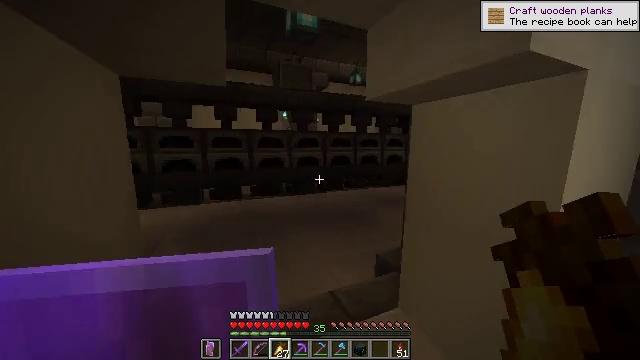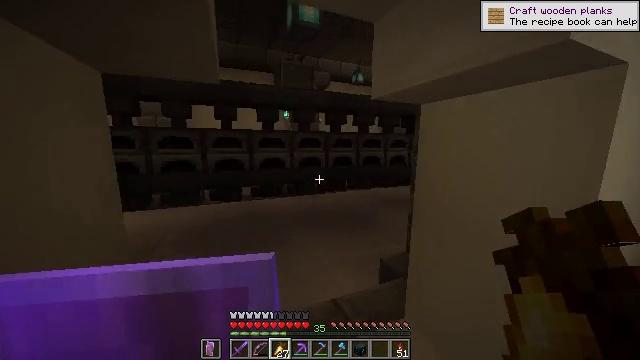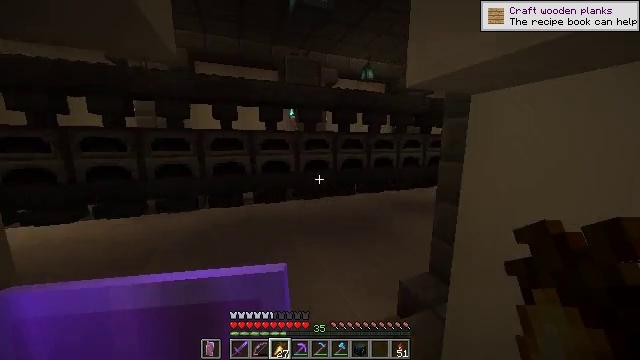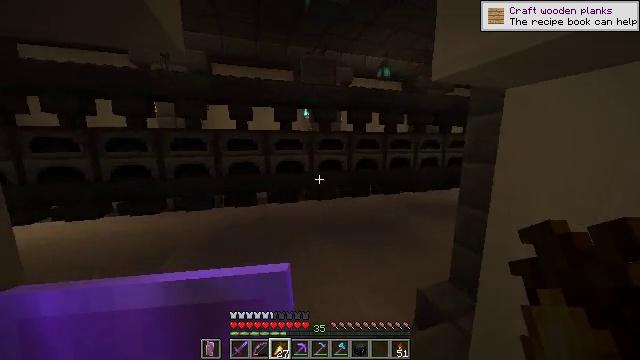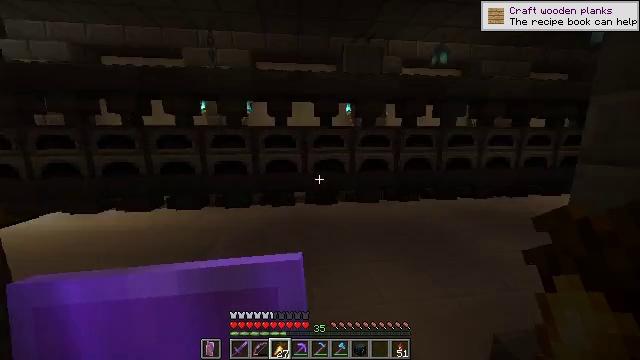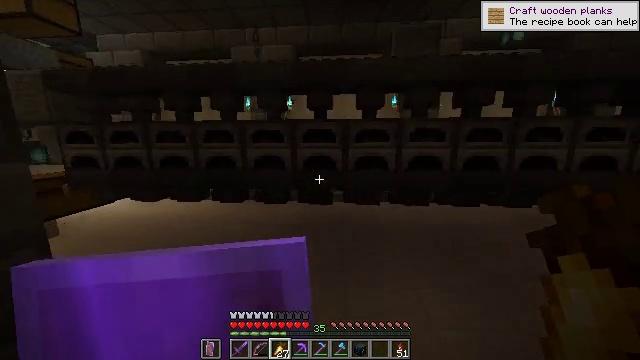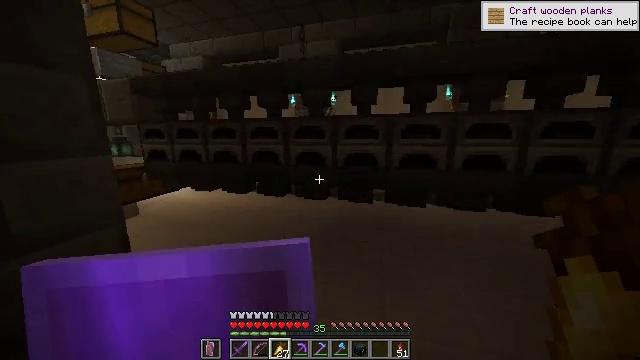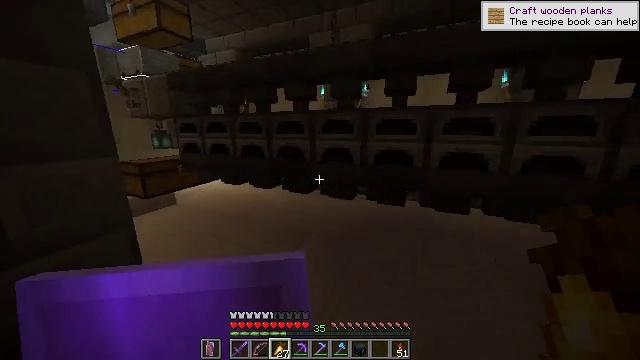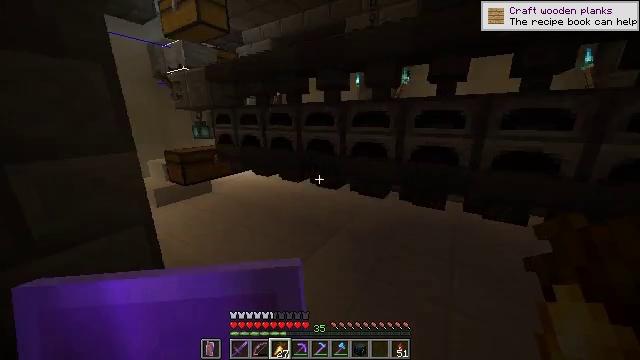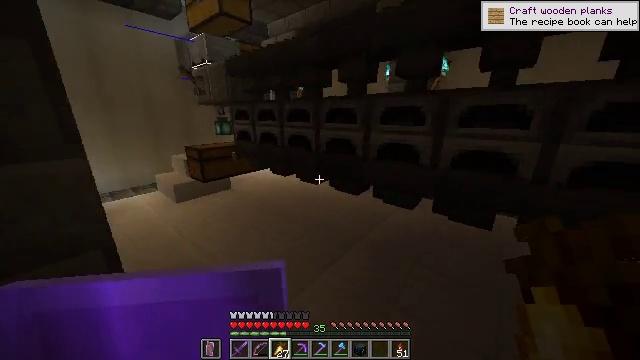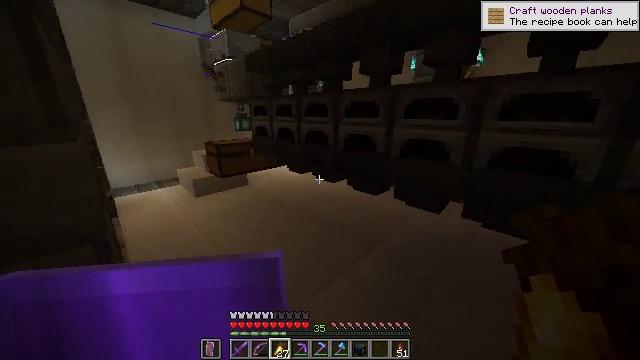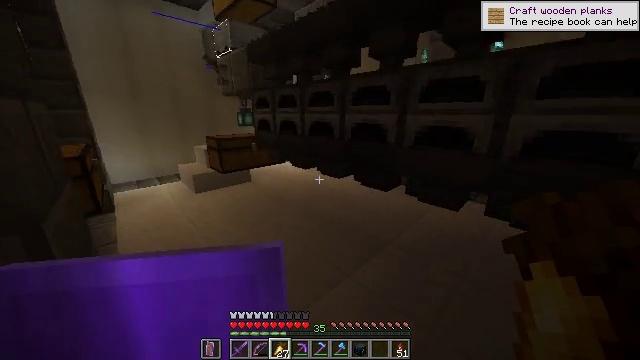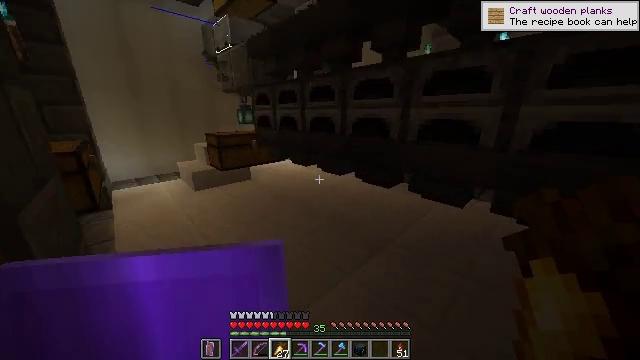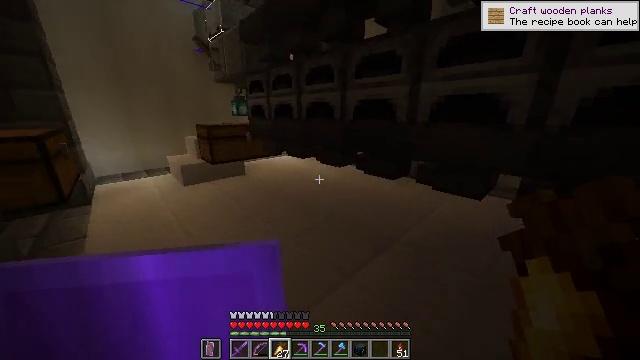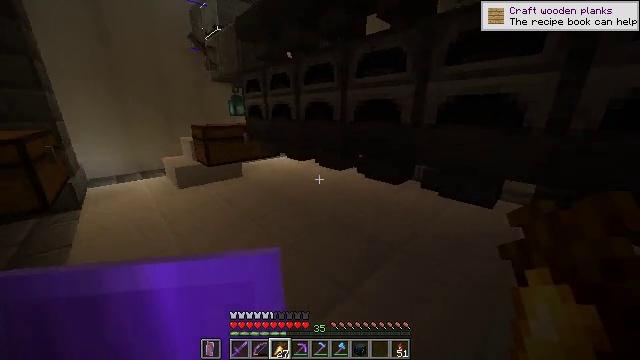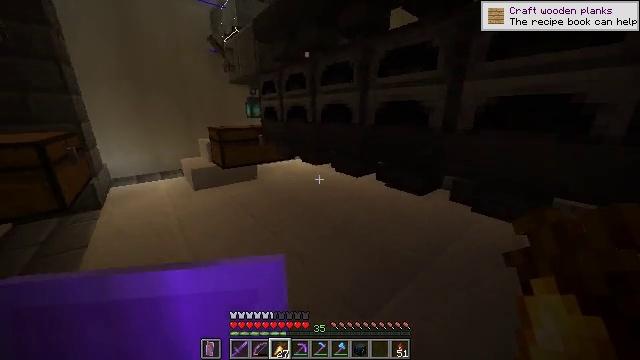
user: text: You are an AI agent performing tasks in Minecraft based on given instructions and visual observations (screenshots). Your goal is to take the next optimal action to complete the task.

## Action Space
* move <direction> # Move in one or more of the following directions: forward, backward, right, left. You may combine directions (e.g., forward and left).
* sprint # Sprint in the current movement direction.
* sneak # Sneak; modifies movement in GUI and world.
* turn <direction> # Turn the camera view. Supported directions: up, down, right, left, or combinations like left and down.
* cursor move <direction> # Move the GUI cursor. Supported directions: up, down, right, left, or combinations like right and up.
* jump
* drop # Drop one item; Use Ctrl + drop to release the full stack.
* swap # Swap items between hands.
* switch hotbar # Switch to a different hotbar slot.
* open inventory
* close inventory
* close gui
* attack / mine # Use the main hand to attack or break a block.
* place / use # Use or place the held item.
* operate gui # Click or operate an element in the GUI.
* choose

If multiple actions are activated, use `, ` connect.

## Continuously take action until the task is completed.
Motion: motion action
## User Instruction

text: Get black dye by crafting it from ink sacs.
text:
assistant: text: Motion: move forward, sprint
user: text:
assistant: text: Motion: move forward, sprint, turn left
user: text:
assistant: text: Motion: move forward, sprint, turn left
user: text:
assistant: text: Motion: move forward, sprint, turn left
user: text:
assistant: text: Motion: move forward, sprint, turn left
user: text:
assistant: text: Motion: move forward, sprint, turn left
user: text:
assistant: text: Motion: move forward, sprint, turn left and down
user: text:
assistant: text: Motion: move forward, sprint, turn left and down
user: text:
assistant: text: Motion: move forward, sprint, turn left and down
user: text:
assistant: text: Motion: move forward, sprint, turn left
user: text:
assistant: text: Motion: move forward, sprint, turn left
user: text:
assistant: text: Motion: move forward, sprint
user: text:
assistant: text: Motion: move forward, sprint
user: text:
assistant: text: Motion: move forward, sprint
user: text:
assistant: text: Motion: move forward, sprint, turn left
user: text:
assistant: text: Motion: move forward, sprint, turn left and up
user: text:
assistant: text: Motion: move forward, sprint, turn left
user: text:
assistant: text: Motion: move forward, sprint, turn left
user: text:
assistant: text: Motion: move forward, sprint, turn left
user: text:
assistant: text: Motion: move forward, sprint
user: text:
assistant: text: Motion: move forward, sprint
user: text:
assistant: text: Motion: move forward, sprint
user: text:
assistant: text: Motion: move forward, sprint
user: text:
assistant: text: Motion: move forward, sprint
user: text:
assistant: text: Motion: move forward, sprint
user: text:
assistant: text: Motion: move forward and move left, sprint
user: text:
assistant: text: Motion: move forward and move left, sprint
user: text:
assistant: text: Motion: move forward and move left, sprint
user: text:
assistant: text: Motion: move forward and move left, sprint
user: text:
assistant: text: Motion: move forward and move left, sprint, turn right and down